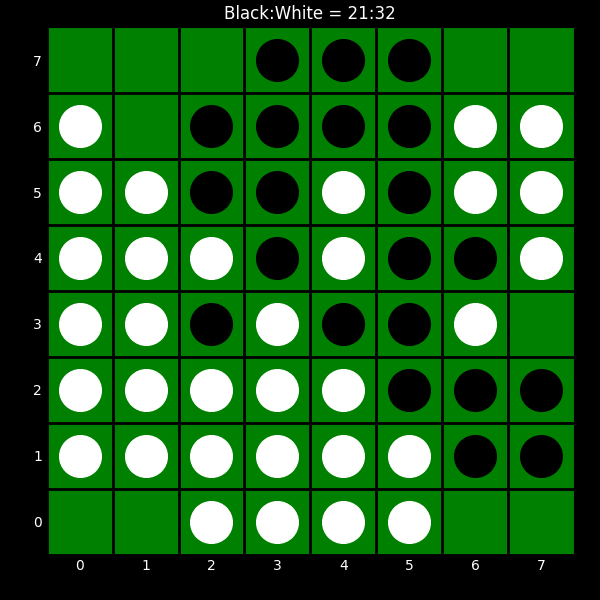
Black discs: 21
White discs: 32